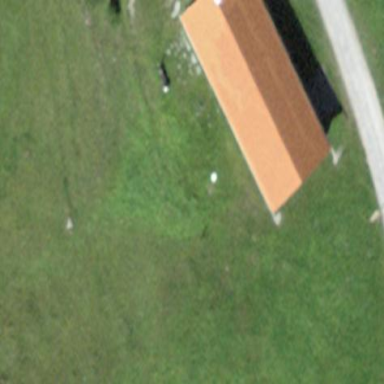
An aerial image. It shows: Hut.